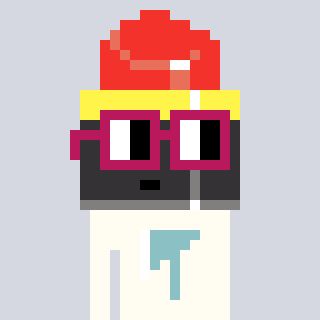
a pixel art character with square dark red glasses, a lipstick-shaped head and a grayscale-colored body on a cool background